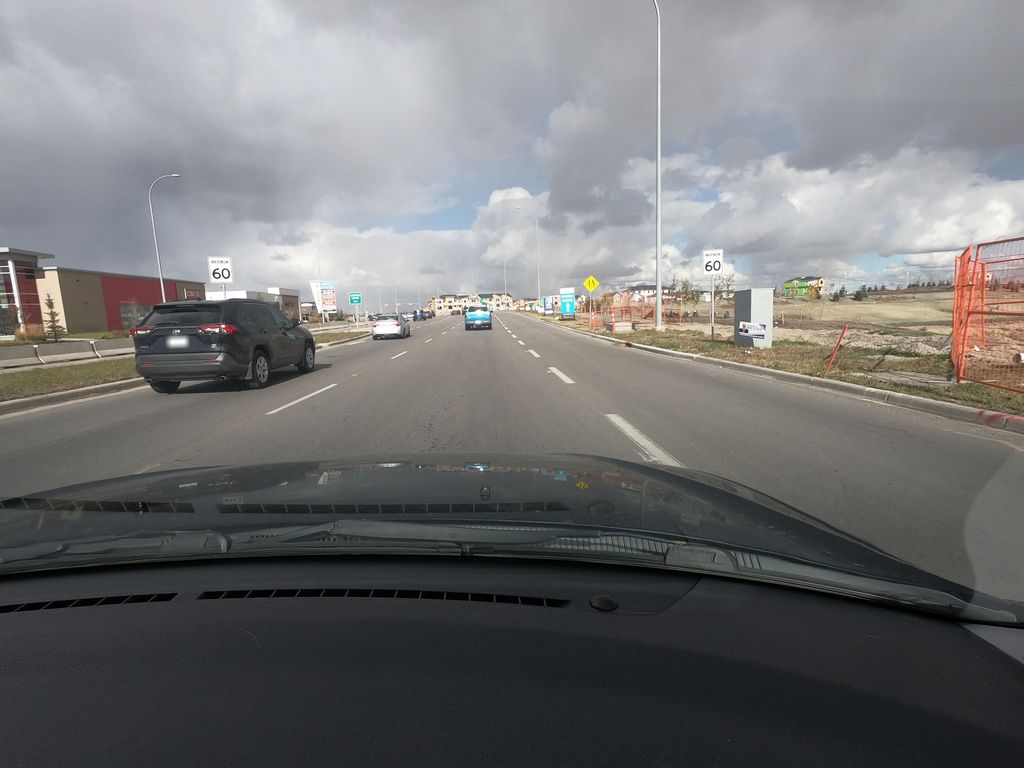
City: calgary